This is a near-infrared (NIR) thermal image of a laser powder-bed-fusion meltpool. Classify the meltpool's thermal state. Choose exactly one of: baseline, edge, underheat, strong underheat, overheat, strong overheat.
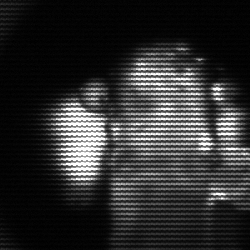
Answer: strong underheat